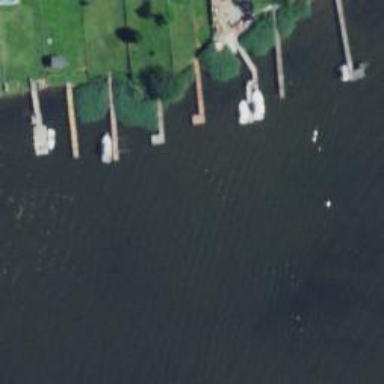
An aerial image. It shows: Man-made pier.